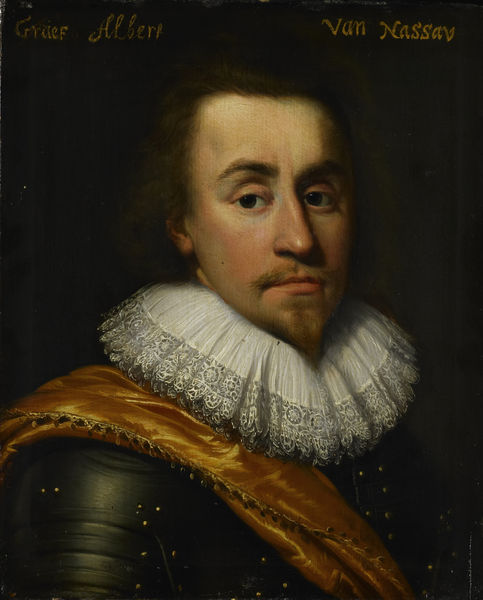
Titel: Portret van Albert (1596-1626), graaf van Nassau-Dillenburg
Künstler: Jan Antonisz. van Ravesteyn
Standort: Amsterdam
Institution: Rijksmuseum
Schlagwörter: mann, weiß, gelb, orange, schwarz, bart, augen, barock, kragen, spitze, halskrause, niederlande, portrait, porträt, gold, spitzen, kinn, seide, schärpe, schrift, wangen, ölgemälde, inschrift, metall, nieten, eisen, panzer, hohe stirn, ritter, rüstung, spitzbart, spitzenkragen, drake, graf, albert, nassau, albert von nassau, van nassav, graf albert, albert van nassau, sir francis drake